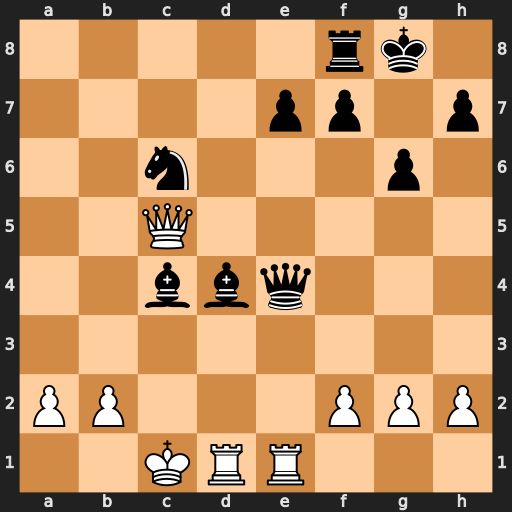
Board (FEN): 5rk1/4pp1p/2n3p1/2Q5/2bbq3/8/PP3PPP/2KRR3
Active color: w
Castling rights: -
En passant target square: -
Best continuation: Rxe4 Bxc5 Rxc4 Bxf2 Rxc6